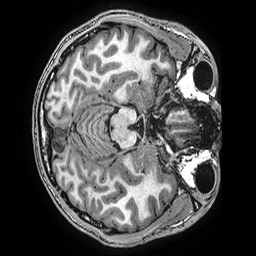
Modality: T1w
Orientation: axial
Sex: male
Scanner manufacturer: ge
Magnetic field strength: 3 T
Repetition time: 0.0077 s
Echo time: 0.003436 s